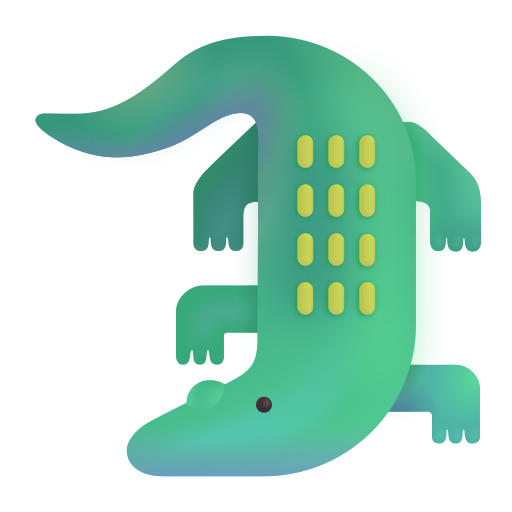
crocodile color